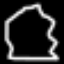
Label: octagon